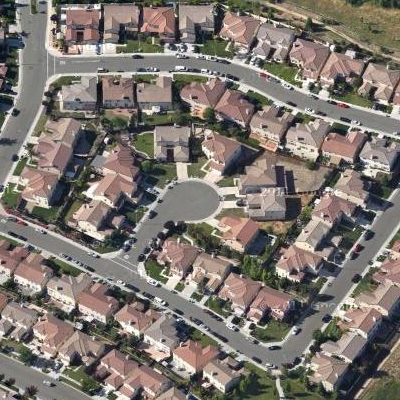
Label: Resident